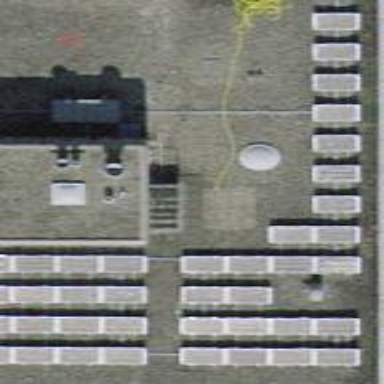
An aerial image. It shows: Solar photovoltaic panel generator installed on the roof.